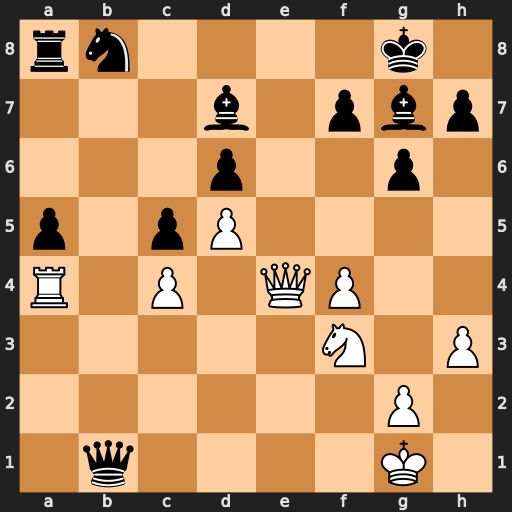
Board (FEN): rn4k1/3b1pbp/3p2p1/p1pP4/R1P1QP2/5N1P/6P1/1q4K1
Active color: w
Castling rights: -
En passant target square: -
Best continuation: Qxb1 Bxa4 Qb7 Nd7 Qxa8+